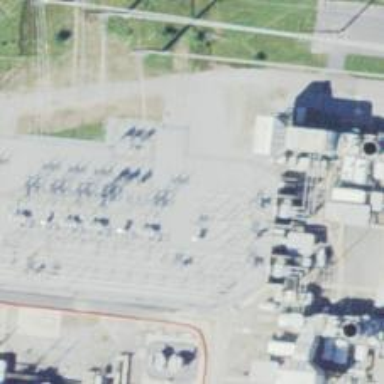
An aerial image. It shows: Switch used for power control.